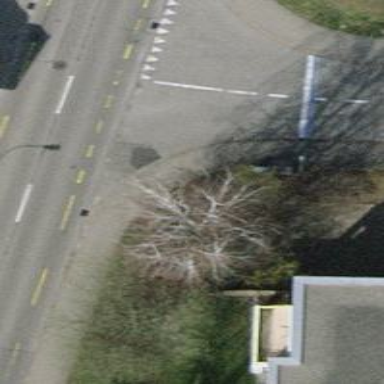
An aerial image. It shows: Asphalt sidewalk along the footway.